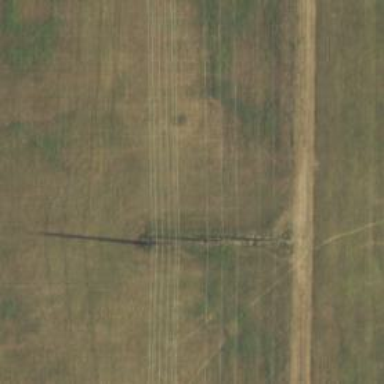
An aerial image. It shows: H-frame designed tower for power lines.